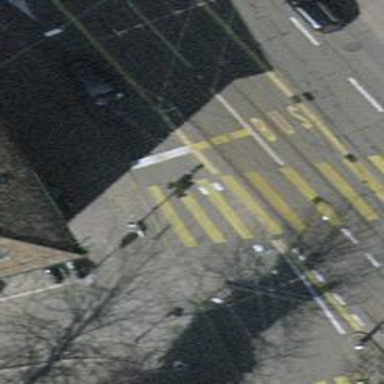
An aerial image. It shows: Paved footway with marked crossing.